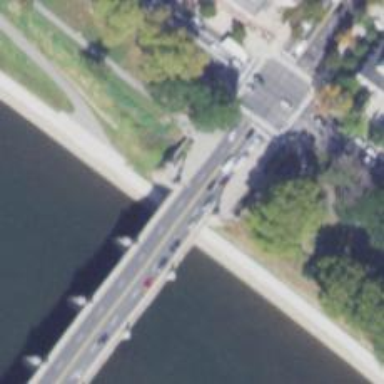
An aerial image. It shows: Primary highway bridge.